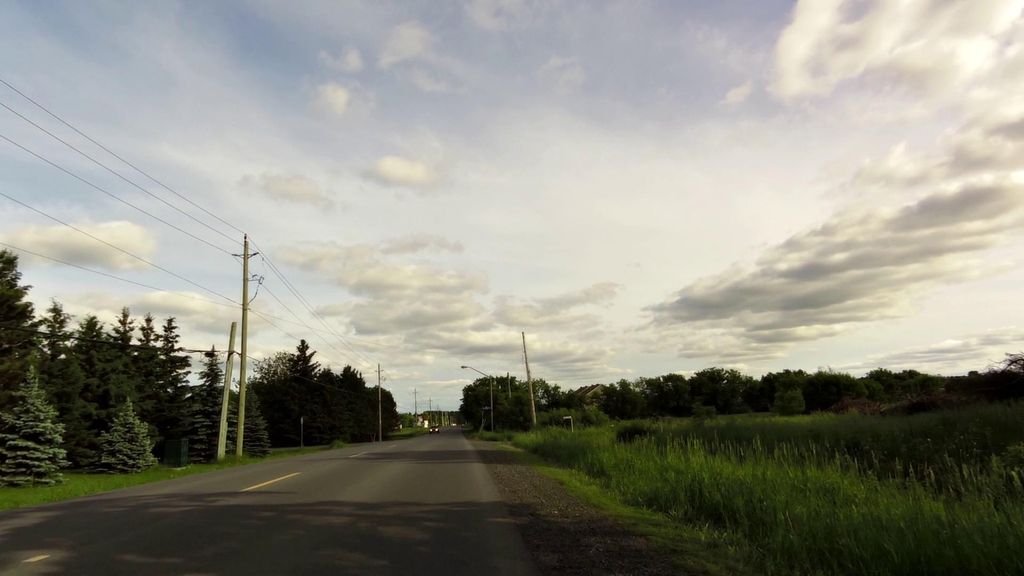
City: ottawa-gatineau